Question: What transfer options are there?
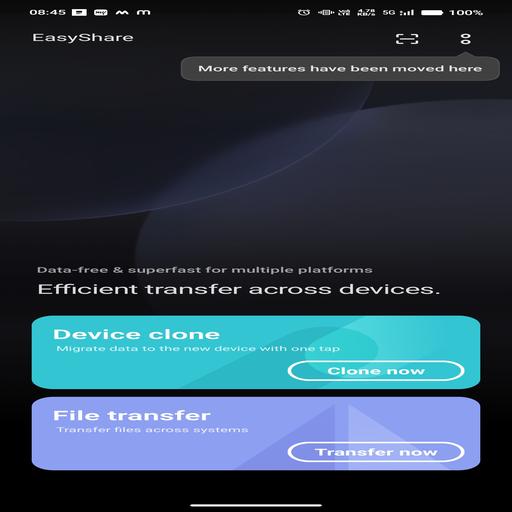
Answer: Device clone, File transfer